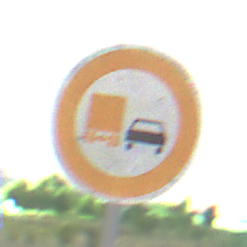
Verkehrszeichen: UeberholverbotKraftfahrzeuge
Umgebung: Outdoor, Nature
Tageszeit: Night
Wetter: Overcast
Licht: Artificial
Jahreszeit: NotSpecified
Kontrast: LowContrast